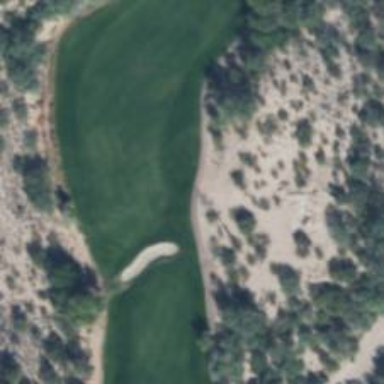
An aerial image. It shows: Golf cartpath that is also road path.